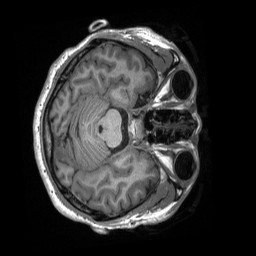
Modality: T1w
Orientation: axial
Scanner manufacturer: siemens
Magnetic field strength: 3 T
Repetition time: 2.3 s
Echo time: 0.00232 s